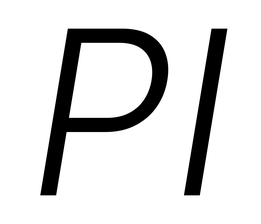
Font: Inter-Italic_Light_Italic